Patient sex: M
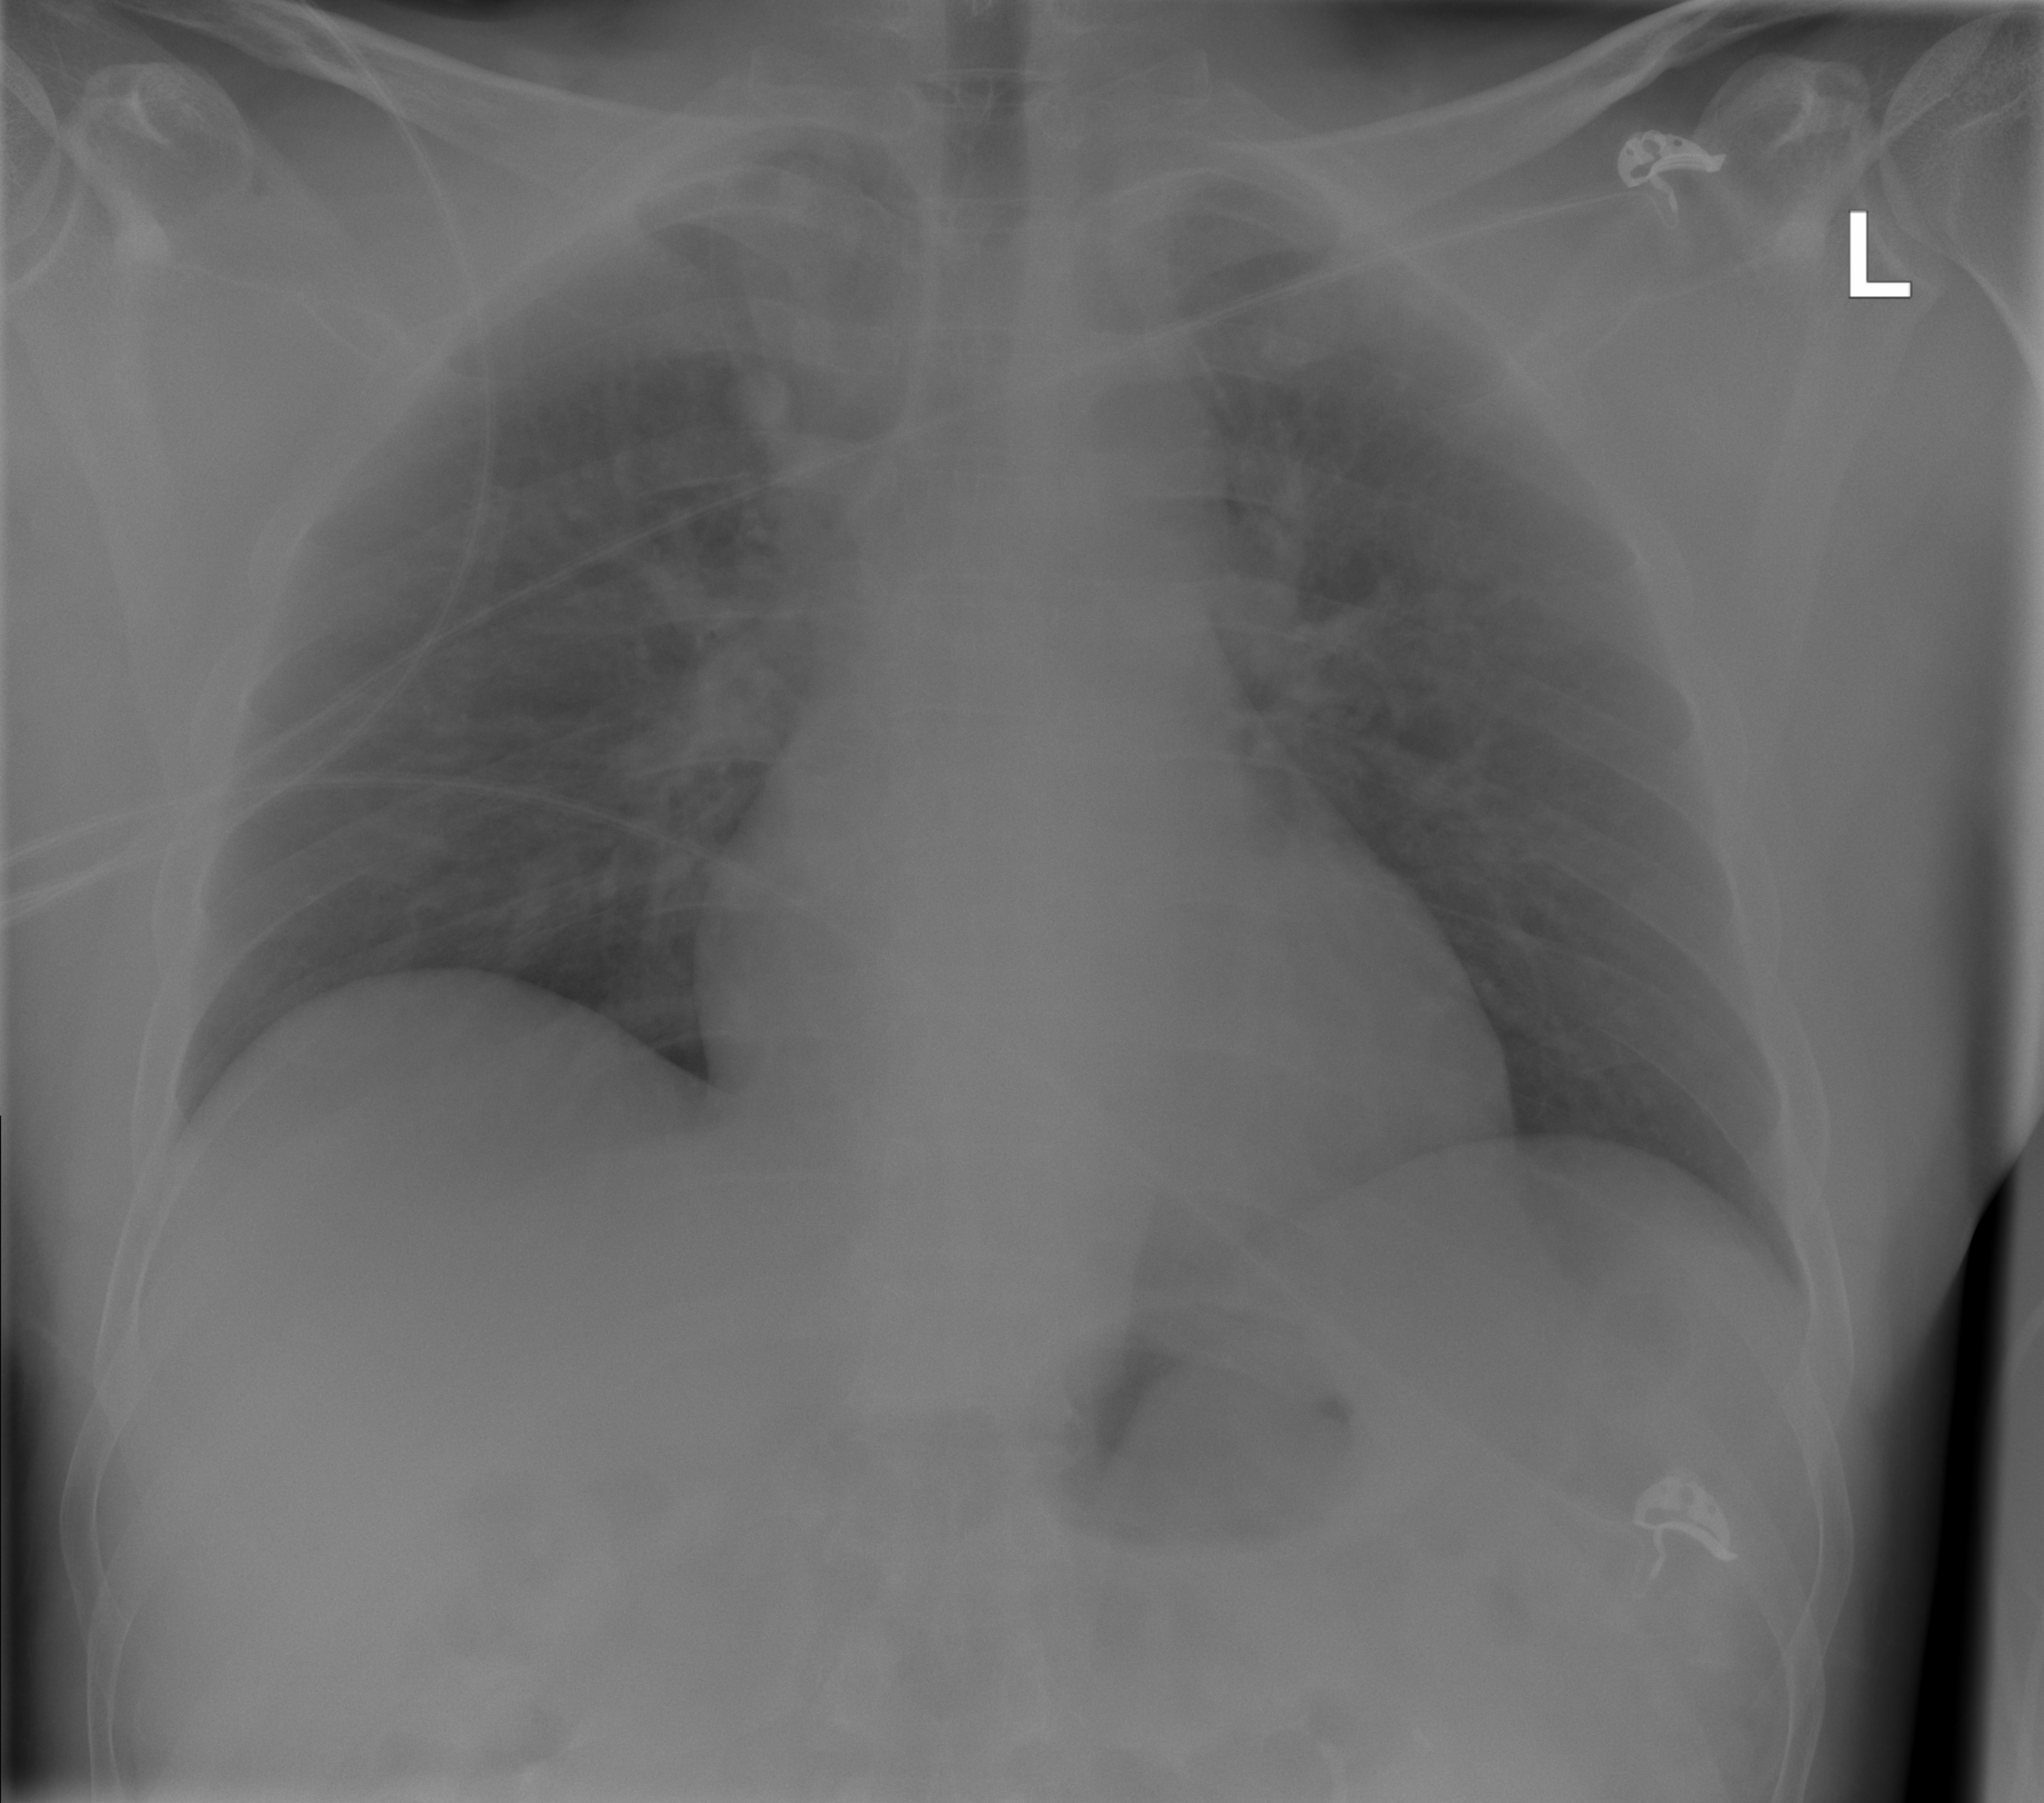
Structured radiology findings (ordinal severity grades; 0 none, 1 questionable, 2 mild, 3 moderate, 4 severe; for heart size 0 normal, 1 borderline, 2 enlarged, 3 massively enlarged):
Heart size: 0
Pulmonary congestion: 2
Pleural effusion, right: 0
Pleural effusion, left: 0
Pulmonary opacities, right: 0
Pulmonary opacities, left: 0
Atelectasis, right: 0
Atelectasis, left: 0